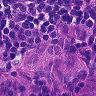
Metastatic tissue present: yes